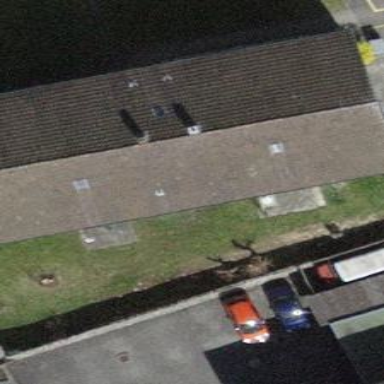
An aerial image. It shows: Building with tiled roof.